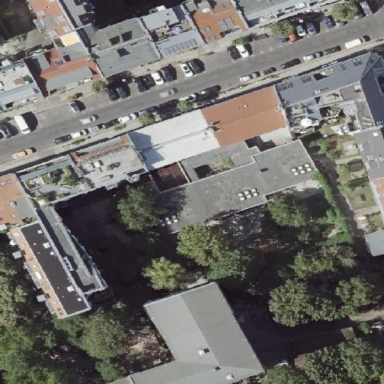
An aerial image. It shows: Kindergarten.